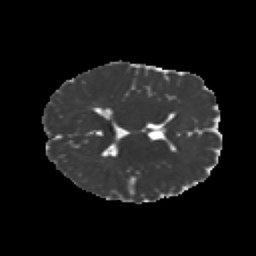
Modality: MD
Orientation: axial
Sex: male
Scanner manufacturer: siemens
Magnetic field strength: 3 T
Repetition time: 5 s
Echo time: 0.071 s